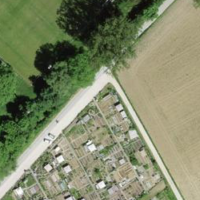
EUNIS habitat code: 53
Species observed at this site:
Corvus corone
Motacilla cinerea
Cyanistes caeruleus
Beta vulgaris
Emberiza citrinella
Dendrocopos major
Corvus frugilegus
Passer domesticus
Fringilla coelebs
Buteo buteo
Passer montanus
Turdus merula
Columba palumbus
Parus major
Erithacus rubecula
Milvus milvus
Pica pica
Phoenicurus ochruros
Sitta europaea
Garrulus glandarius
Columba livia
Saxicola rubicola
Falco tinnunculus
Picus viridis